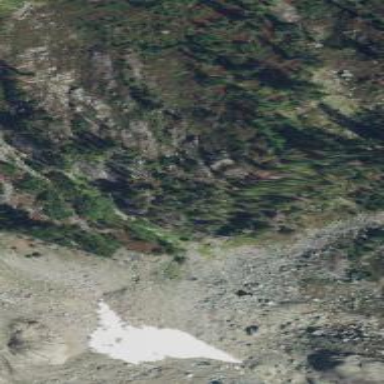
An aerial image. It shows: Natural scree.